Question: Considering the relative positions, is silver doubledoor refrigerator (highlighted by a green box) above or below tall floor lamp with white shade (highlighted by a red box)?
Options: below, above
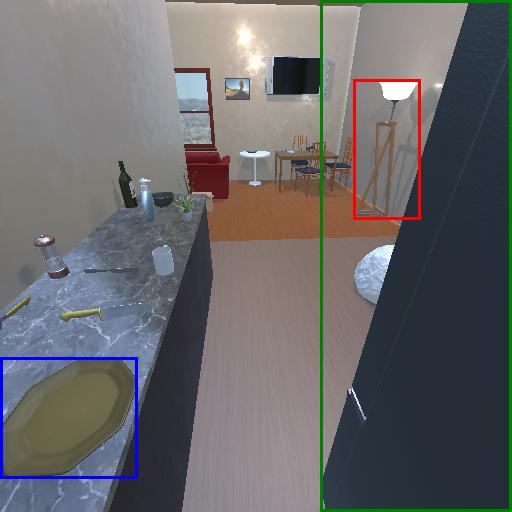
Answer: below